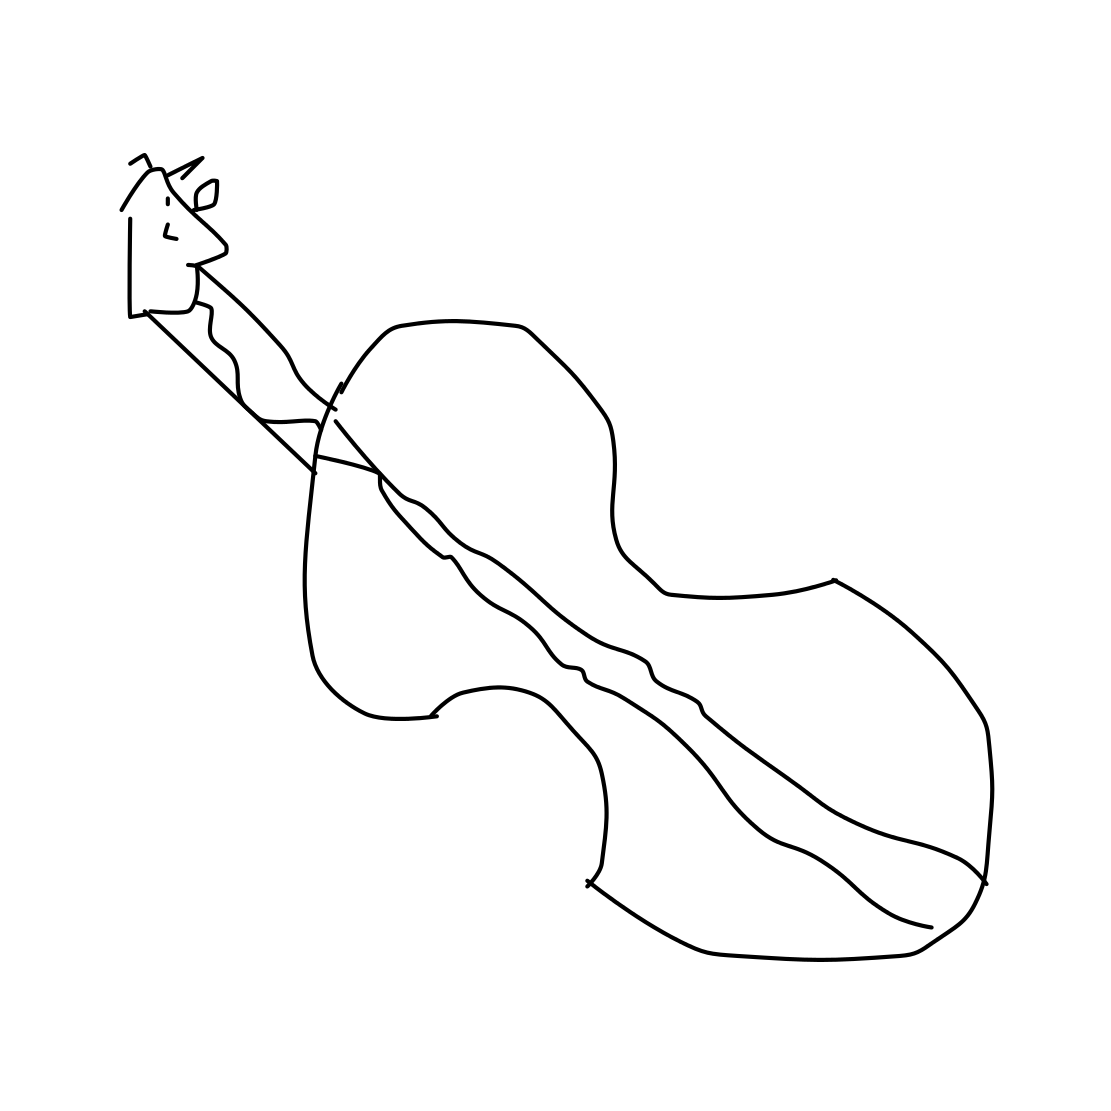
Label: violin